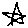
Label: star